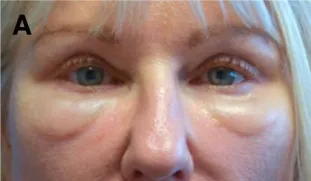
A 58-year-old female with post-hyaluronic acid recurrent eyelid edema was treated with a combination of hyaluronidase, fractionated radiofrequency microneedling, and CO2 laser resurfacing (Case 4). (A, C, E) Bilateral oblique and frontal pretreatment views.
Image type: medical_photograph (other_medical_photograph)